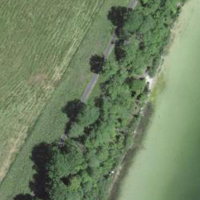
EUNIS habitat code: 24
Species observed at this site:
Caltha palustris
Fagus sylvatica
Picea abies
Filipendula ulmaria